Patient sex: M
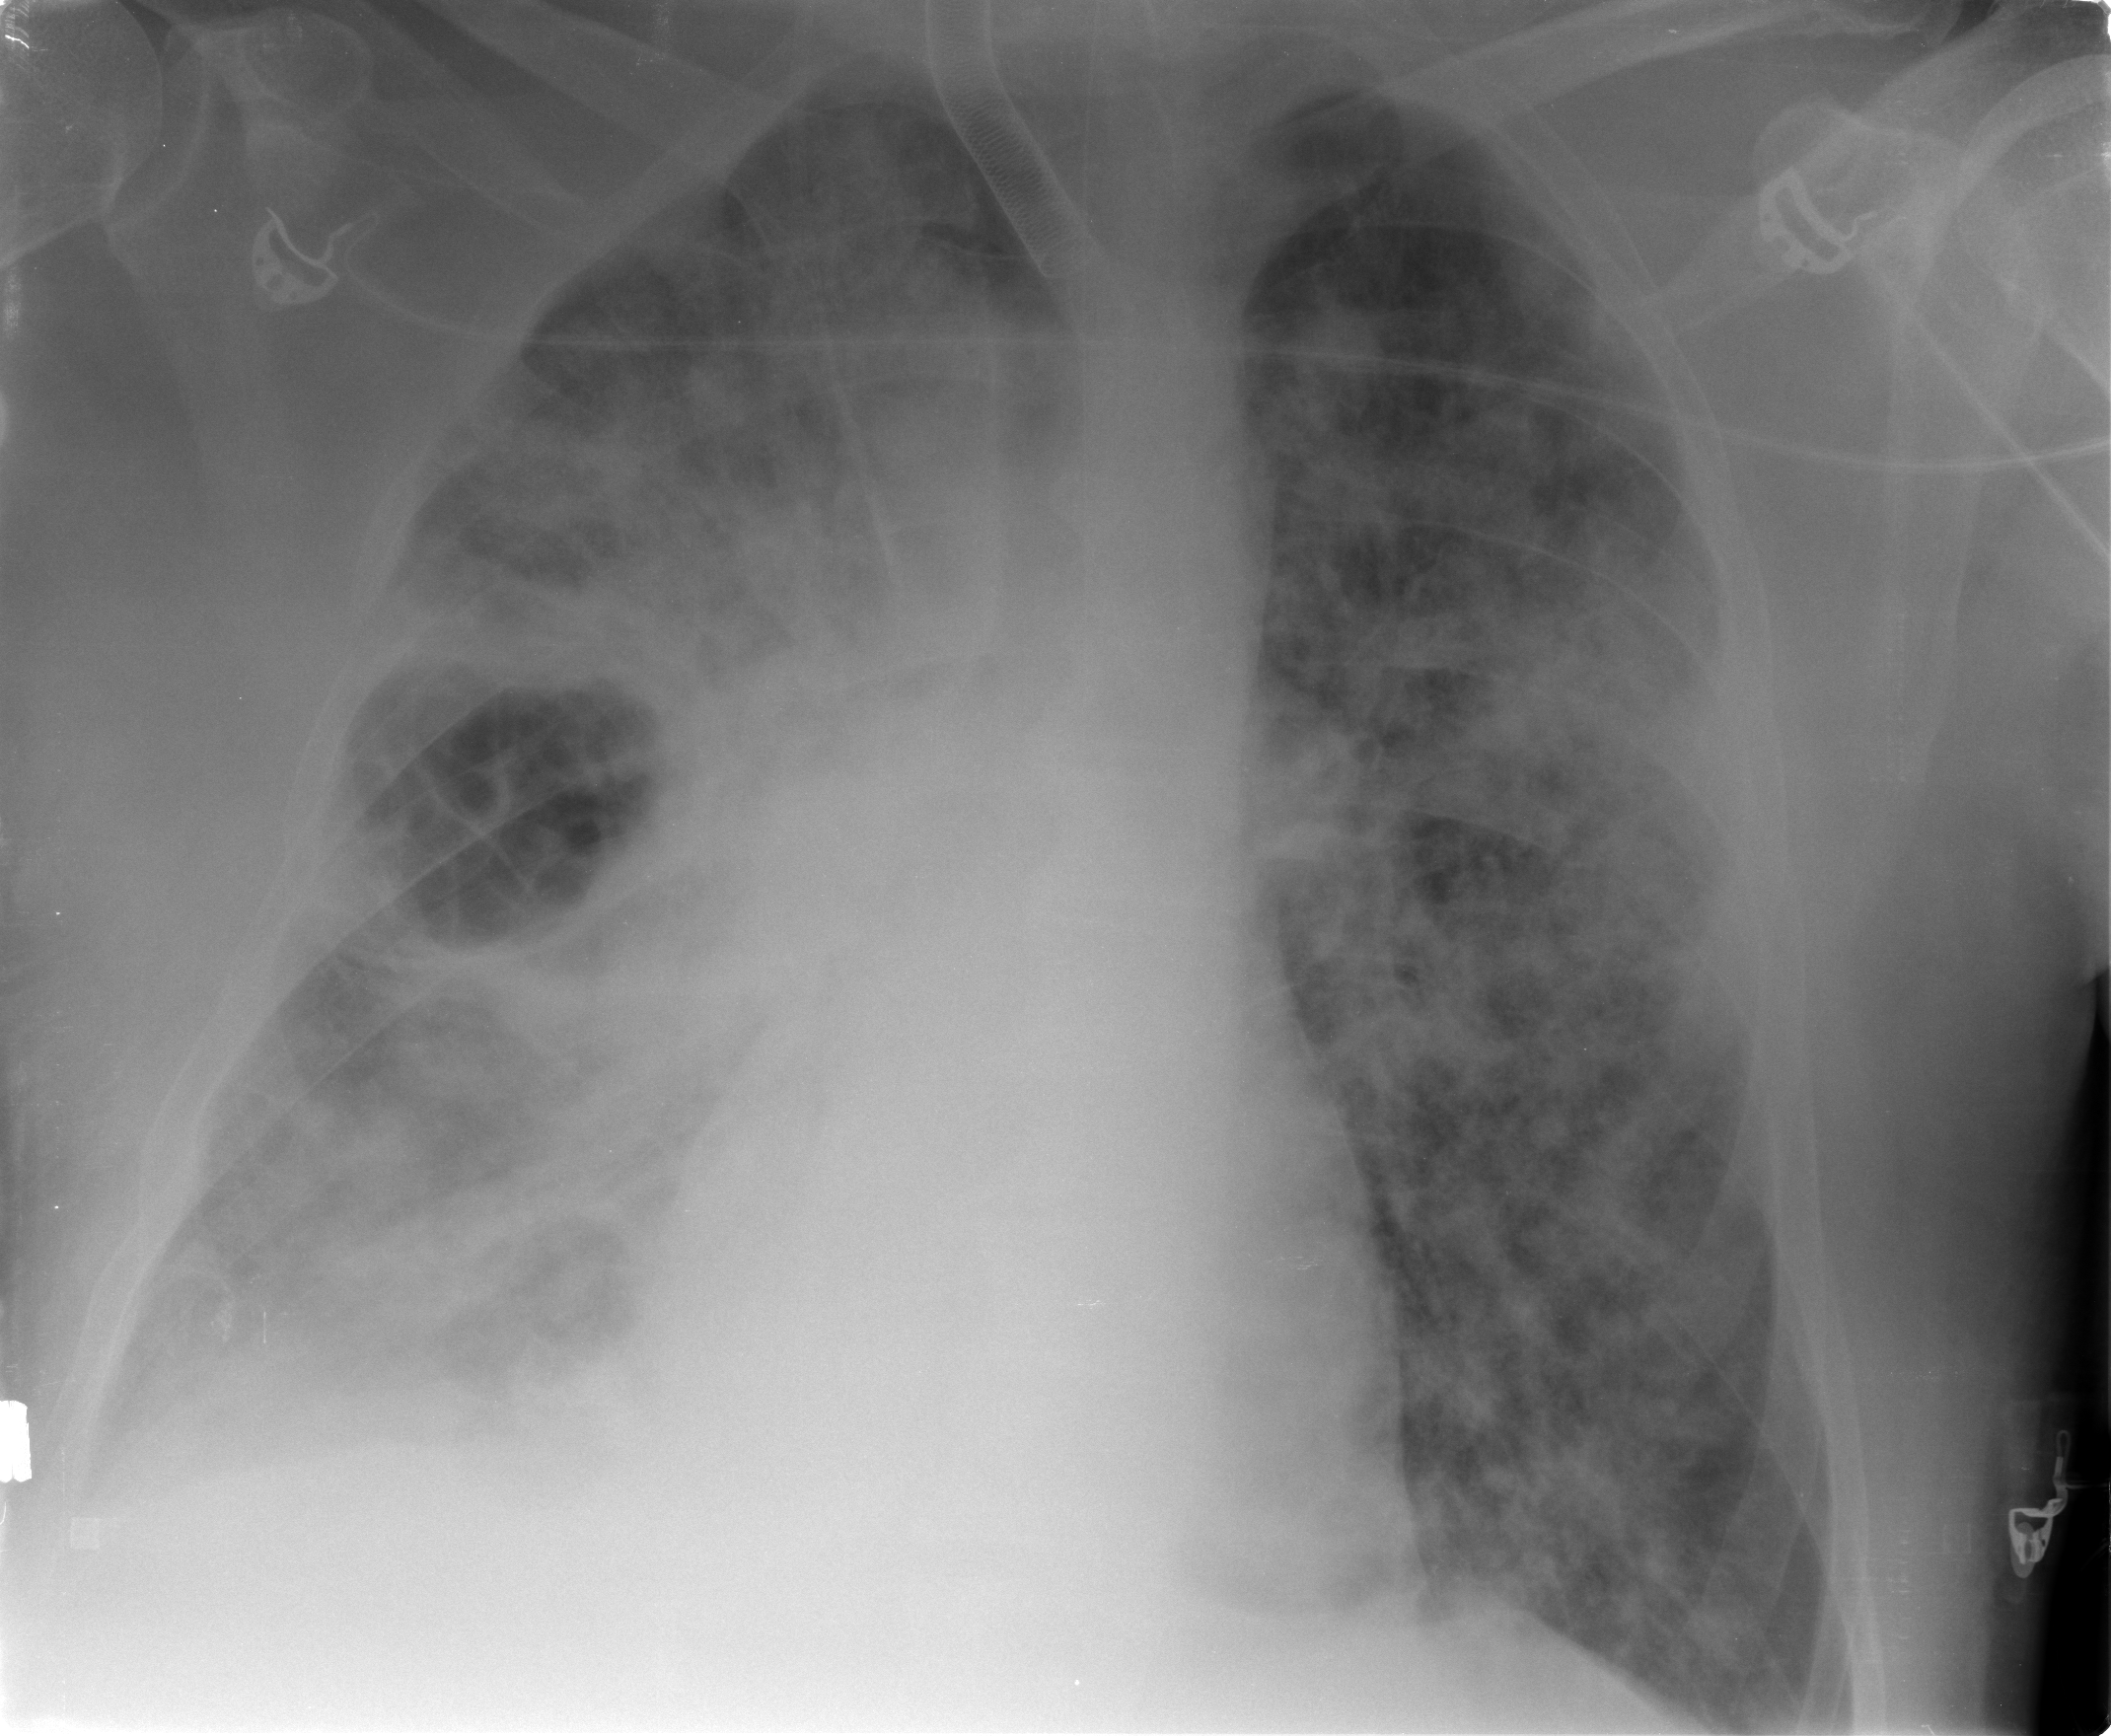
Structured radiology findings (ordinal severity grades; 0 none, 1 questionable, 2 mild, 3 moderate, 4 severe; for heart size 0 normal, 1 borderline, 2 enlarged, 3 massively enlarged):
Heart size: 0
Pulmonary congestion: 0
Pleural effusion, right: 1
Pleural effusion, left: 0
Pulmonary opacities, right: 4
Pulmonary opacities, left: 4
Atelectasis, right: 4
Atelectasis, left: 3